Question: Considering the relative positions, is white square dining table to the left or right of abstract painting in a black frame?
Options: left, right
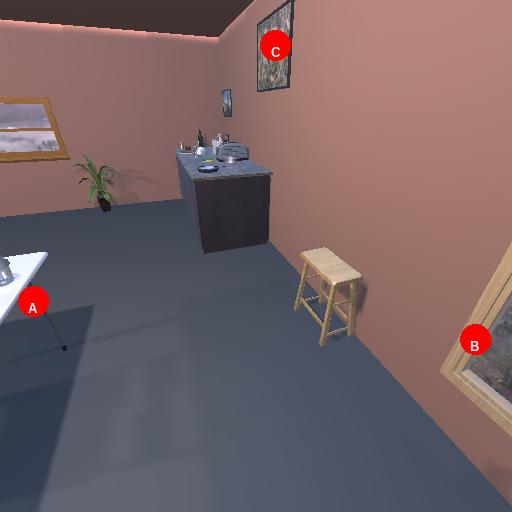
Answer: left